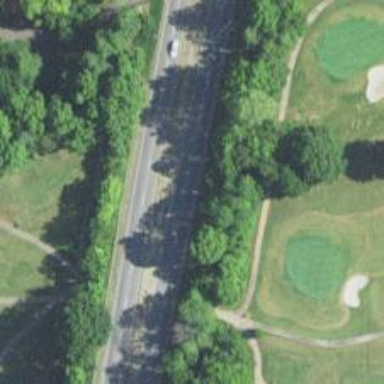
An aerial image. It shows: Trunk highway.